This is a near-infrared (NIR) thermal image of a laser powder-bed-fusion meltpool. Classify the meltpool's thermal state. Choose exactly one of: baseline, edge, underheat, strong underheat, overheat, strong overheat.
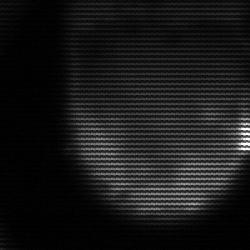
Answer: edge